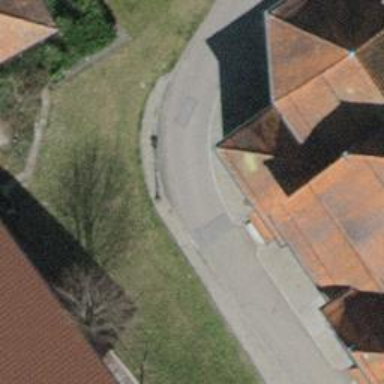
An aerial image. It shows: Paved footway.